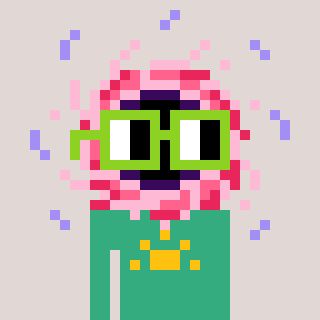
a pixel art character with square light green glasses, a blackhole-shaped head and a teal-colored body on a warm background